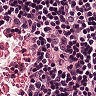
Metastatic tissue present: no